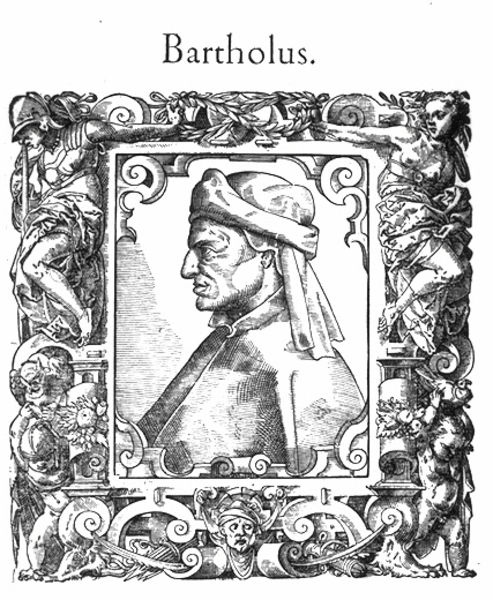
Titel: Bildnis des Bartolo von Sassoferrato
Künstler: Tobias Stimmer
Institution: (Seriendruck)
Schlagwörter: akt, blätter, kopf, mann, umhang, vogel, weiß, frauen, menschen, brust, frau, grau, hut, mund, männer, nase, ohr, profil, schwarz, stirn, säulen, zeichnung, obst, tuch, haube, ornament, gesichter, mütze, augen, gesicht, kragen, mensch, rahmen, bild, bildnis, hals, portrait, porträt, auge, figur, gewand, mantel, stoff, kind, kinn, renaissance, engel, früchte, putto, kopfbedeckung, lächeln, brüste, schrift, italien, grafik, graphik, rand, figuren, soldaten, kopftuch, ernst, grimmig, ornamente, verzierung, wange, name, buch, eckig, druck, schwarzweiss, holzstich, stich, titel, seite, text, waffen, buchstaben, soldat, helm, lorbeer, ritter, voluten, krieger, heiliger, gelehrter, volute, porträit, bänder, ornamentik, kupferstich, turban, putti, dekorativ, wort, athena, groteske, masken, schwarzu, beduine, lorbeere, drolerien, vollprofil, buch illustration, bartholus, loorbere, vredemann de vries